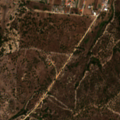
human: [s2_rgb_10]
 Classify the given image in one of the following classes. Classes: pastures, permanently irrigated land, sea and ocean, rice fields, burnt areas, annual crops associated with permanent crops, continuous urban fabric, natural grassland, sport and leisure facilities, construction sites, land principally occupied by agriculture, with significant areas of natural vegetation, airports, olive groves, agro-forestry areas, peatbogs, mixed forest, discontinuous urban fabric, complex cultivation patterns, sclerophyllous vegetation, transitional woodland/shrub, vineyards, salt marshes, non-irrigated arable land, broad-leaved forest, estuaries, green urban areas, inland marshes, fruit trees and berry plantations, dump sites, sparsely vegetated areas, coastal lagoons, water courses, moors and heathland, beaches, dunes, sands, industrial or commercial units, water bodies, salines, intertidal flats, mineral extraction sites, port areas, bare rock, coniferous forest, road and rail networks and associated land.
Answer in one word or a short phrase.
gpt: complex cultivation patterns, broad-leaved forest, mixed forest